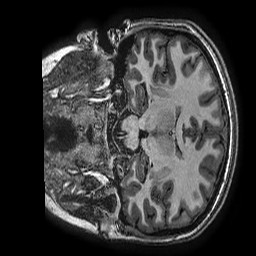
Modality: T1w
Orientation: coronal
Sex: female
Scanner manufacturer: ge
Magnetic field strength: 3 T
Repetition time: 0.007644 s
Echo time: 0.003468 s